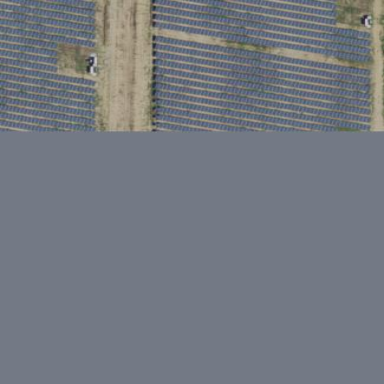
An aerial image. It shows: Solar power plant with photovoltaic technology surrounded by fence.